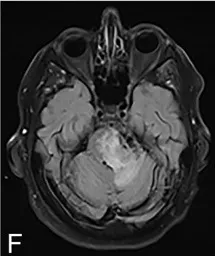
Pre-operative magnetic resonance images revealed a cystic lesion that was T1 hypointense, T2 hyperintense, and peripherally enhancing within the left cerebellopontine angle wrapping around the lateral brainstem. Adjacent to the cystic lesion was a T1 isointense, T2 hyperintense, avidly enhancing infiltrative component involving the brainstem, cerebellar peduncle, and cerebellum. (F) Fluid-level attenuated inversion recovery.
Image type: radiology (mri)